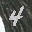
Label: 4